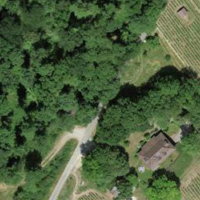
EUNIS habitat code: 40
Species observed at this site:
Dioscorea communis
Melittis melissophyllum
Cydonia oblonga